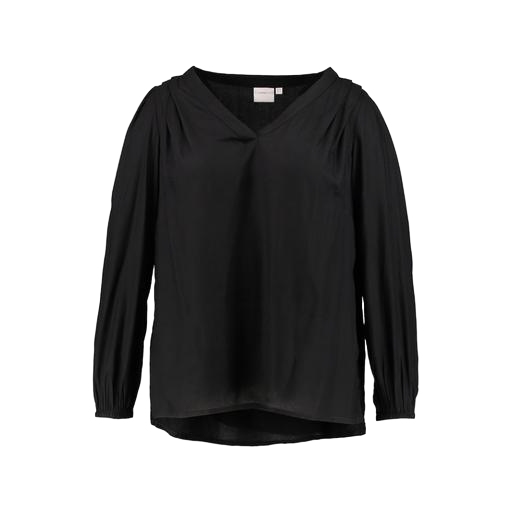
l/s blouse, black v-neck top only macy, black ronja blouse, white background